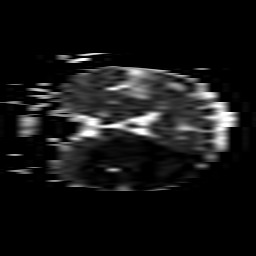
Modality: ADC
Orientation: coronal
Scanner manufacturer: philips
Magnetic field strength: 1.5 T
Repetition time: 4.783 s
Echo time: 0.07764 s